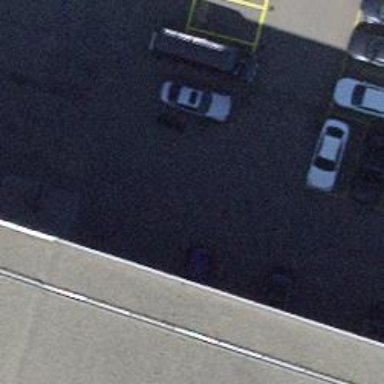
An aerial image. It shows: Parking aisle designated as service road.